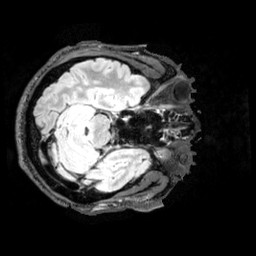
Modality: T2w
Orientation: axial
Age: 50
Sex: male
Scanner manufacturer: siemens
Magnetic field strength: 3 T
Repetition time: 5 s
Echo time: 0.394 s